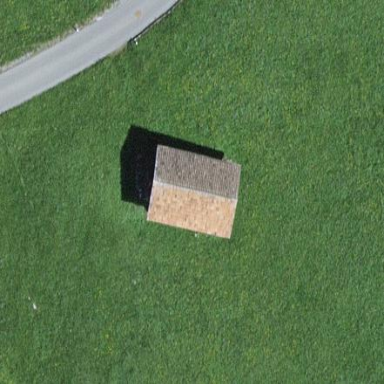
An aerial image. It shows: Stable building.